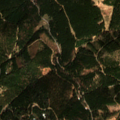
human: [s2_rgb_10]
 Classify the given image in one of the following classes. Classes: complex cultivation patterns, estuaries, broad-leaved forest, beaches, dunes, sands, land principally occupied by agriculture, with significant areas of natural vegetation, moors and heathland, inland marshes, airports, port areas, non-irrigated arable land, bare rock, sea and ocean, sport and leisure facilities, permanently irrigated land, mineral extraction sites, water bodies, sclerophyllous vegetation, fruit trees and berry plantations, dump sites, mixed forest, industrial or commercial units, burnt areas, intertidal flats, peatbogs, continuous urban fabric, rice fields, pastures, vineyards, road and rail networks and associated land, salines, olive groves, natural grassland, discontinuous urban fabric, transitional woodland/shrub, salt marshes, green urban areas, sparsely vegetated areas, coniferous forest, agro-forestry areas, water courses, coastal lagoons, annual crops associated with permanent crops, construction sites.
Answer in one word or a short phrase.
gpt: coniferous forest